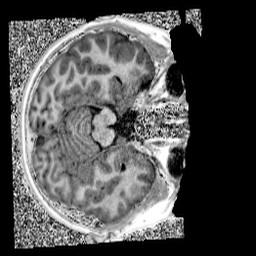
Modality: UNIT1
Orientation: axial
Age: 9
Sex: male
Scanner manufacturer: siemens
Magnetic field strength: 3 T
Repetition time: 4 s
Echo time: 0.00299 s